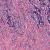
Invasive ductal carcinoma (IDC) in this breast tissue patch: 1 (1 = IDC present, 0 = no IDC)